Question: What is the value of this measurement?
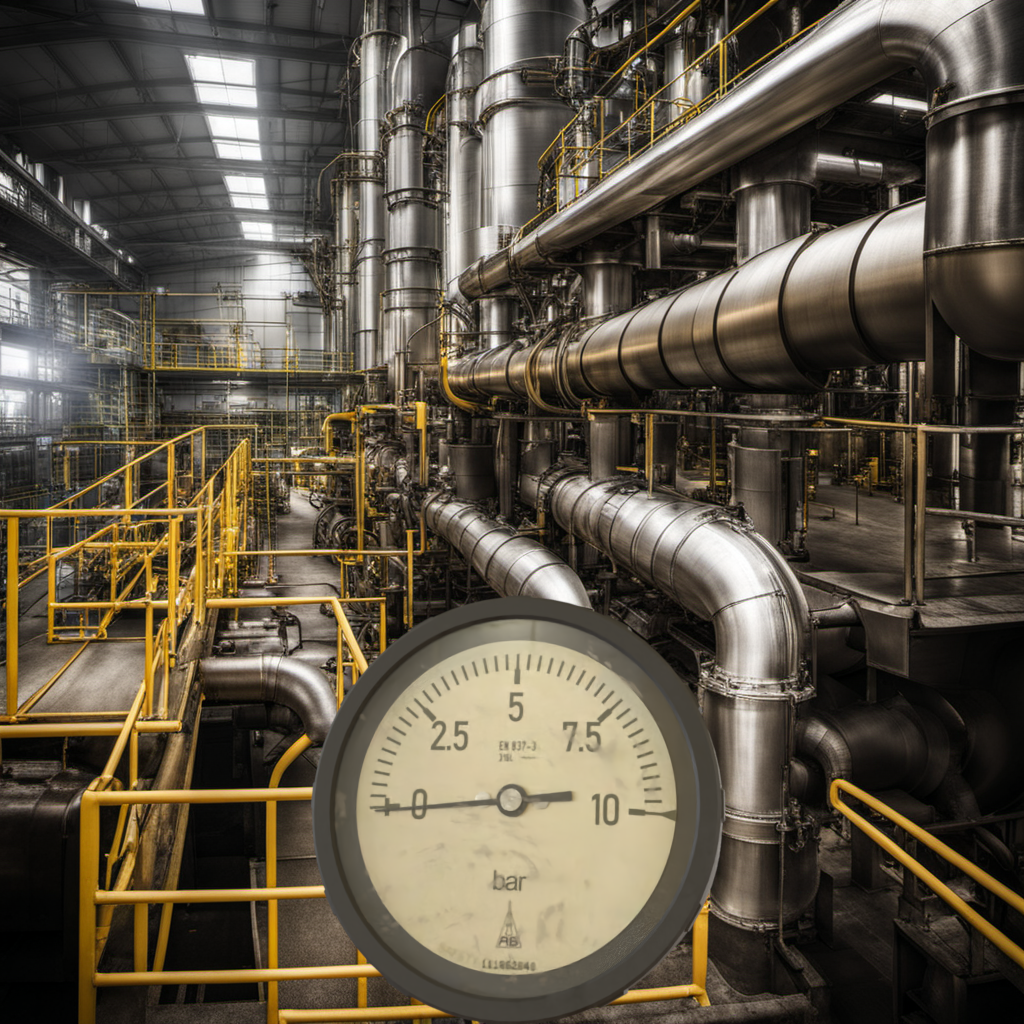
Answer: The result is 0.1
Question: What is the value range of the measurement in the image?
Answer: The range is from 0 to 10
Question: What is the minimum and maximum value of this measurement?
Answer: The minimum value is 0 and the maximum value is 10